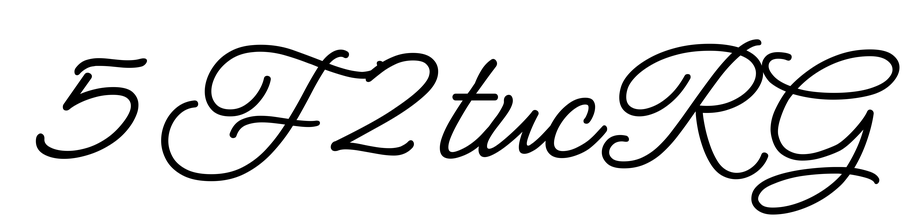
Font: MeowScript-Regular